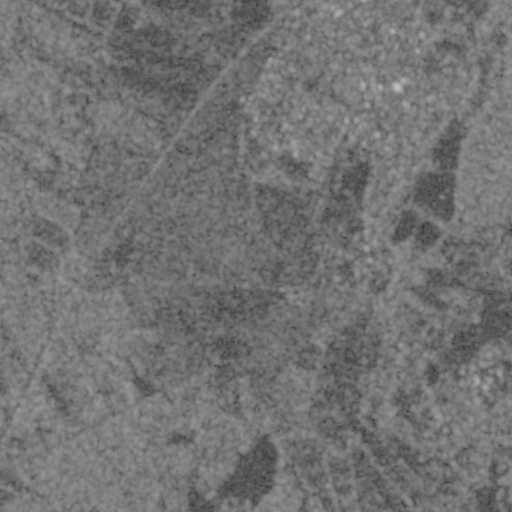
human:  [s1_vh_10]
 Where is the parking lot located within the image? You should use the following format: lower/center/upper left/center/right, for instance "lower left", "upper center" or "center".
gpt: The parking lot is located in the upper right of the image.
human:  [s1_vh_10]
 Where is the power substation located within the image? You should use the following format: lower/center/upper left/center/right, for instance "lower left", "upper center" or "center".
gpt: The power substation is located in the upper right of the image.
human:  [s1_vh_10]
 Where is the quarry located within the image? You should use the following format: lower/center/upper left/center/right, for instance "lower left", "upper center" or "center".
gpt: The quarry is located in the lower right of the image.
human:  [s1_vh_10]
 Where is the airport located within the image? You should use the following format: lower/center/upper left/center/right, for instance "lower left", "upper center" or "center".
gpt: There is no airport in the image.

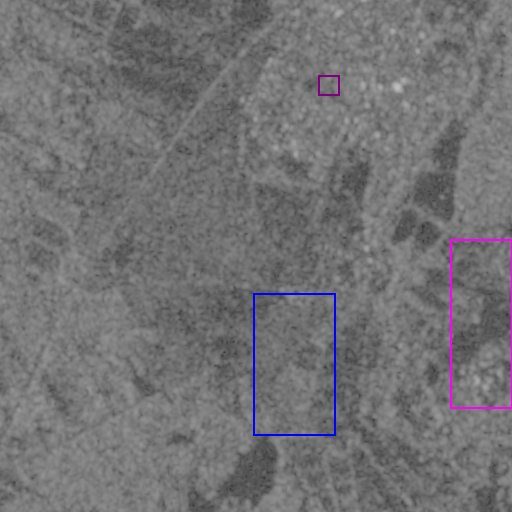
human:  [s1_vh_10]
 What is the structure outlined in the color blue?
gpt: The structure outlined in blue is a crop field.
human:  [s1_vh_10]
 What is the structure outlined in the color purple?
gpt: The structure outlined in purple is a park.
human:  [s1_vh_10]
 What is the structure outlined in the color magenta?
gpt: The structure outlined in magenta is a quarry.
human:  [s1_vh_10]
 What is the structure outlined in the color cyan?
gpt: There is no cyan outline.